Brain MRI, t1w sequence, axial 2D slice.
Patient: age 41, sex F, weight 95 kg, height 1.95 m
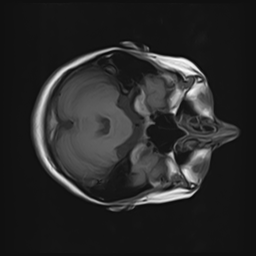